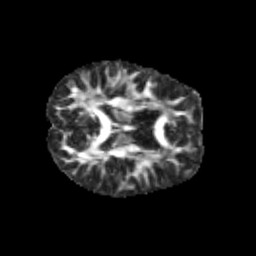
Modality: FA
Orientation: axial
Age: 9
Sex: male
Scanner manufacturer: siemens
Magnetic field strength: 3 T
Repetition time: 3.8 s
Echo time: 0.07 s